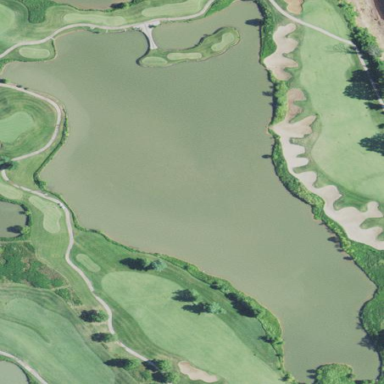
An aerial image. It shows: Scenic view of water hazard on golf course. The natural water feature adds beauty to the landscape.